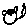
Label: cat